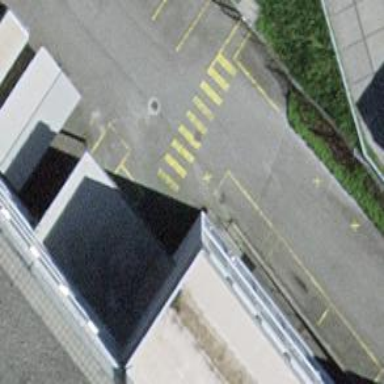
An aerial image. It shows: Zebra crossing on the road.